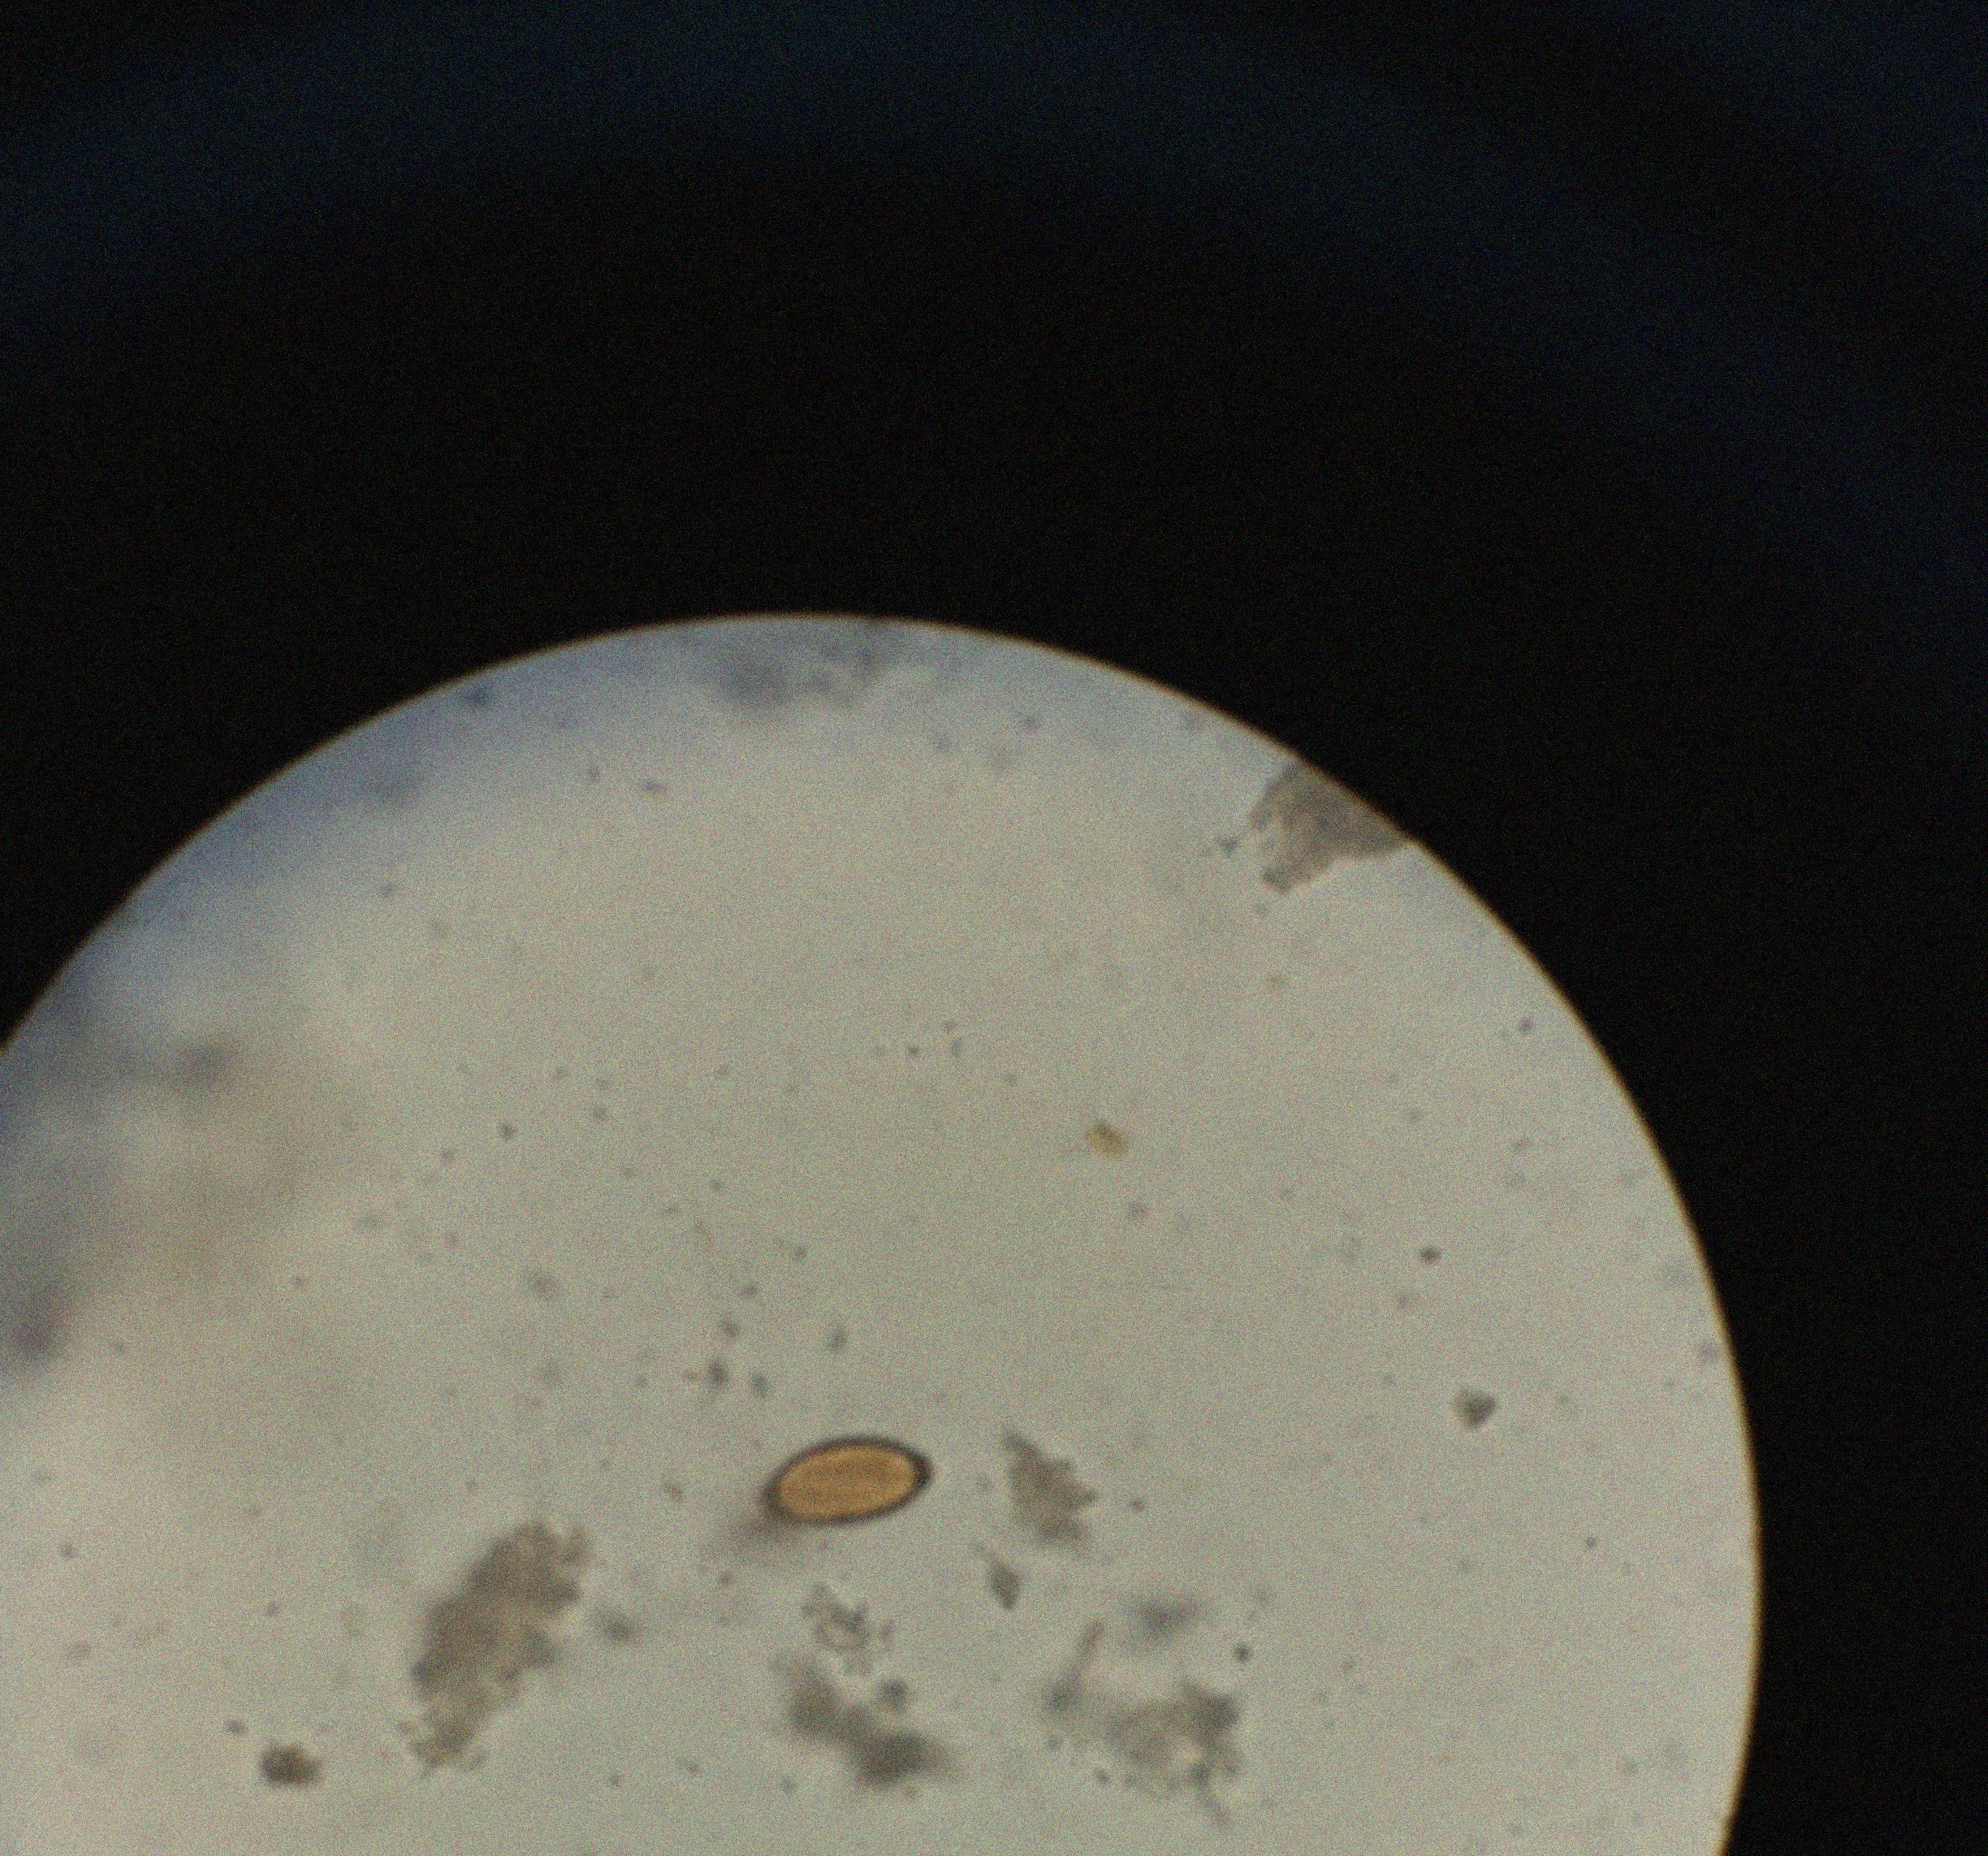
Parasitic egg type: Trichuris trichiura